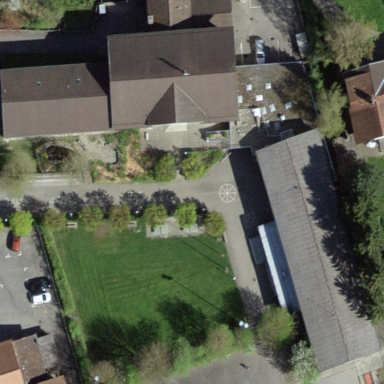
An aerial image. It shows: School building.